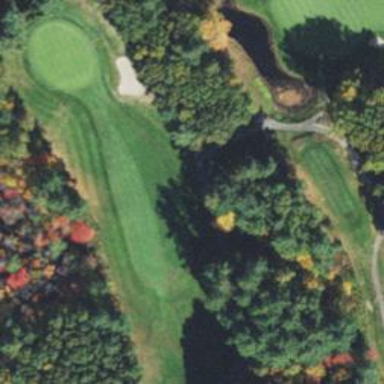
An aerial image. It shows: Scenic golf fairway.